RGB frame:
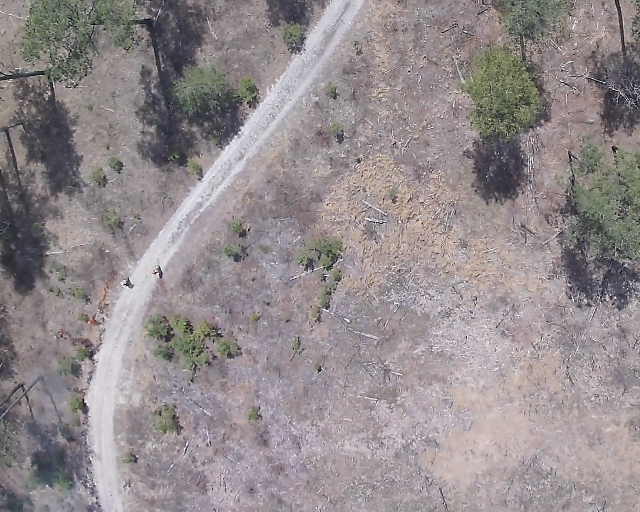
Thermal frame:
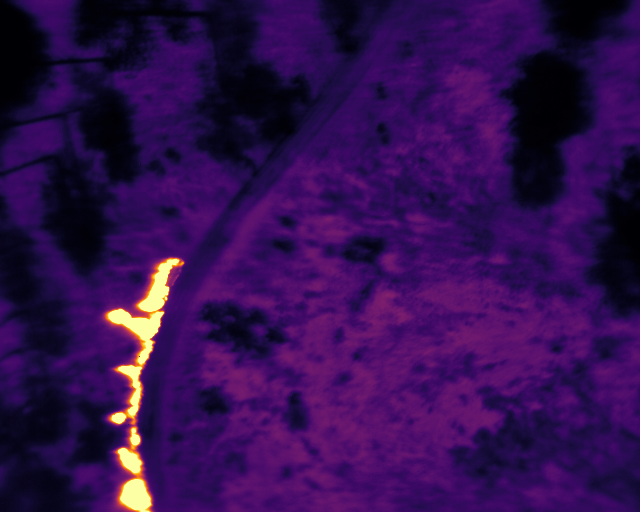
Captured: 2026-02-26 02:32:26
Pixels at or above 80 °C: 4898 (fraction of frame: 0.01495)